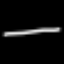
Label: line